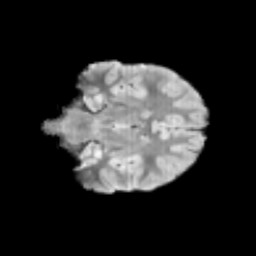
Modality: T2w
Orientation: coronal
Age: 9
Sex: female
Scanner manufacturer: siemens
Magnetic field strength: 3 T
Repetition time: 3.8 s
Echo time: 0.07 s